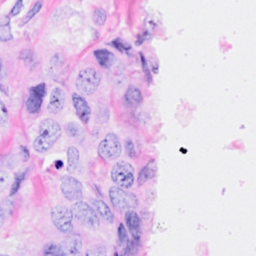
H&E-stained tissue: Breast